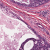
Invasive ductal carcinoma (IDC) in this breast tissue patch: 0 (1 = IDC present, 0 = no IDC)